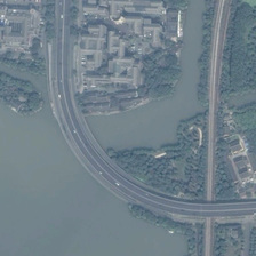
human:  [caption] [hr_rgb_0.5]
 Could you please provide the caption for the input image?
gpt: The curved bridge intersects the road perpendicularly.

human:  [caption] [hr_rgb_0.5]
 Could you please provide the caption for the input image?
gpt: A curved bridge and a highway are flanked by residential areas and factories.

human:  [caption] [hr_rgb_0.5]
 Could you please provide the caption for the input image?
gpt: Curved bridges and highways are residential and factory areas.

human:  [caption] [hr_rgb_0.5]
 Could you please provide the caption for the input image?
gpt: A curved bridge intersects a road perpendicularly.

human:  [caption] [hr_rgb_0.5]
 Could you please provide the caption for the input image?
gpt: Curved bridges and highways are surrounded by residential areas and factories.